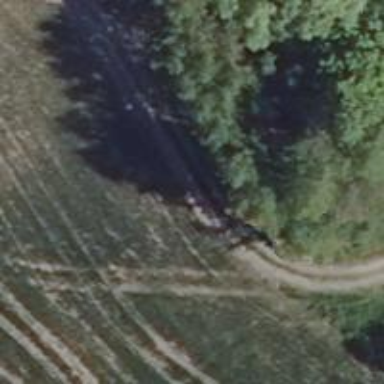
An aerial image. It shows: Track road with grade4 tracktype.